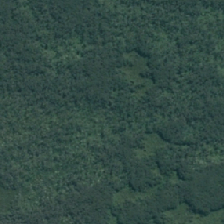
Land cover: herbaceous_freshwater_vege